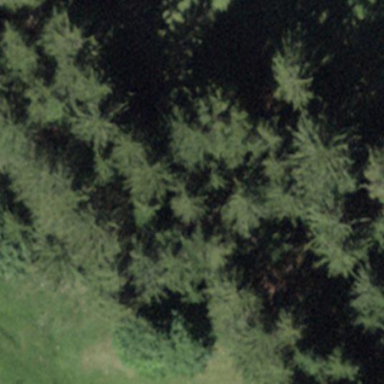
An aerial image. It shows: Forest area.